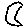
Label: moon